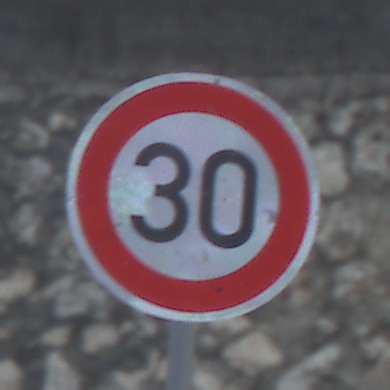
Verkehrszeichen: Geschwindigkeit30
Umgebung: Outdoor, Suburban
Tageszeit: MorningAfternoon
Wetter: PartlyCloudy
Licht: Natural
Jahreszeit: NotSpecified
Kontrast: LowContrast